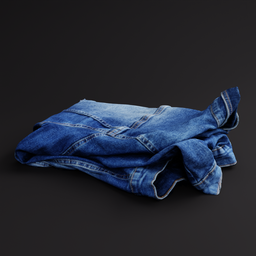
Label: people